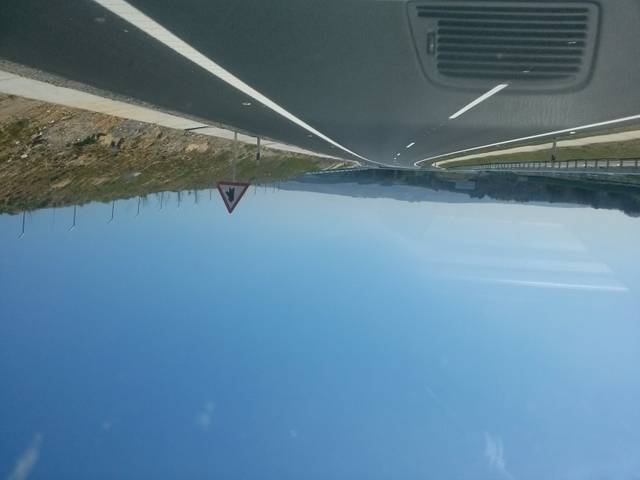
Region: Spain
Coordinates: 42.92, -7.679